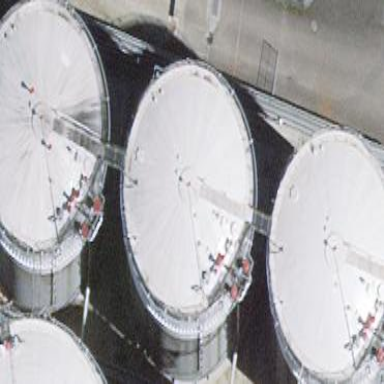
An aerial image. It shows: Industrial building housing storage tank.